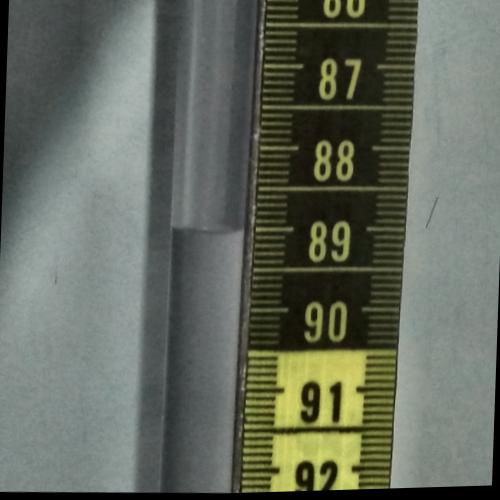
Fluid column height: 89.0 cm